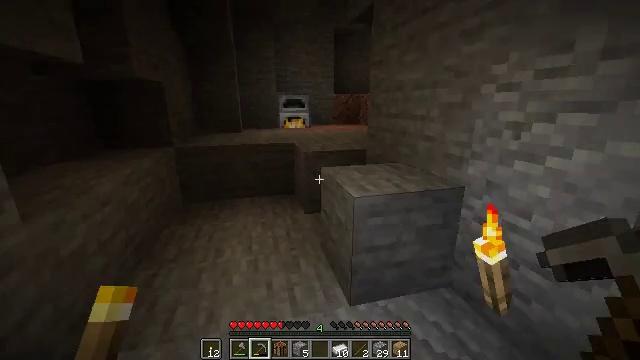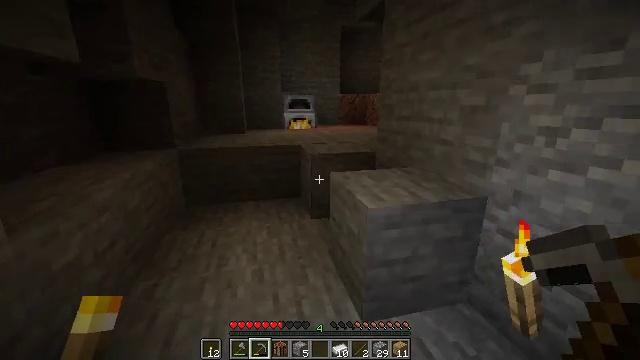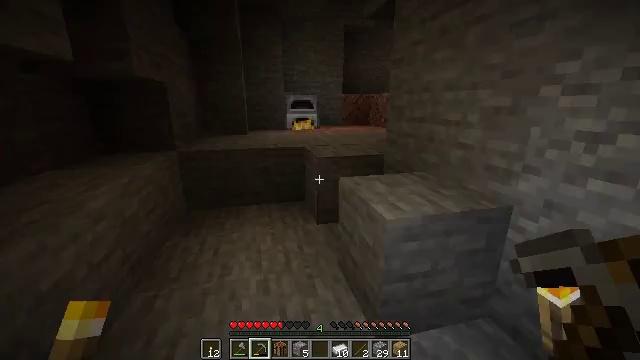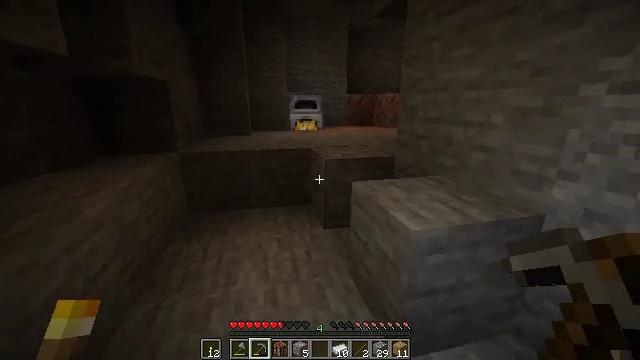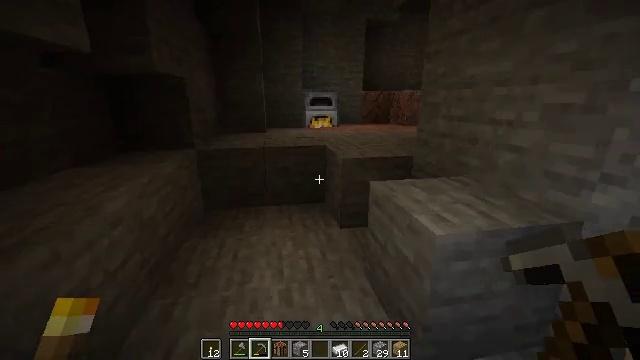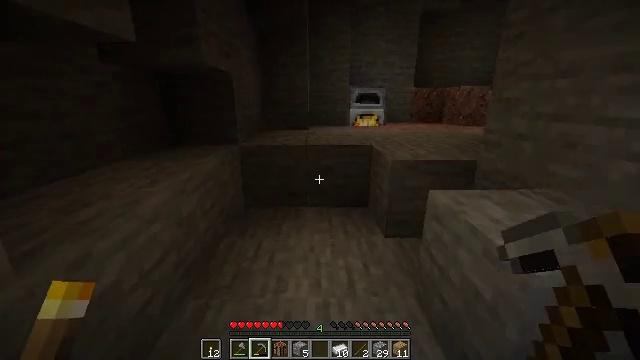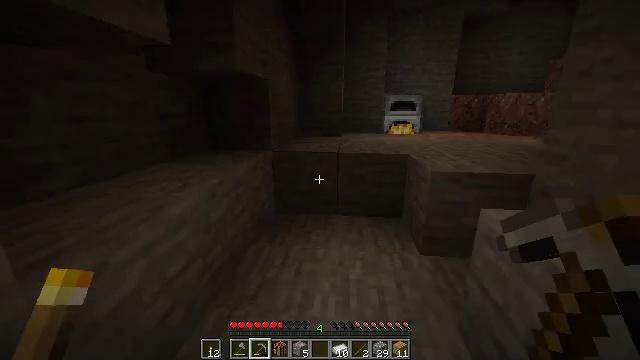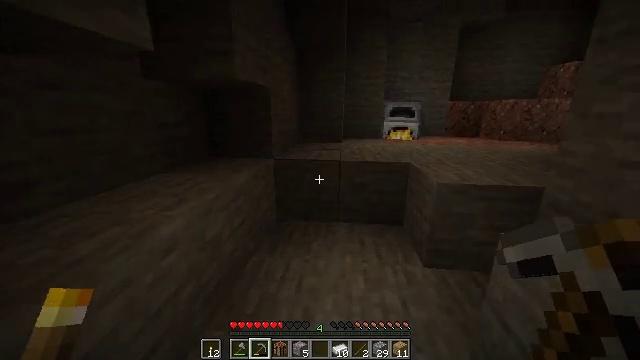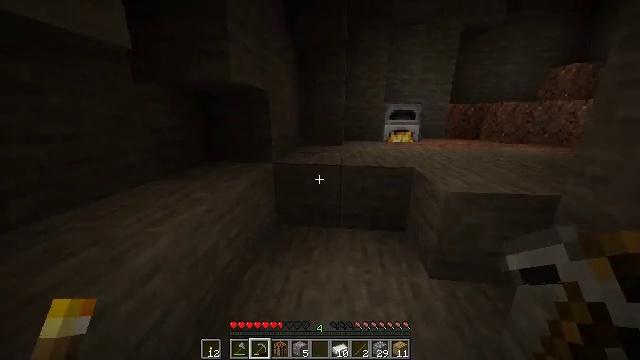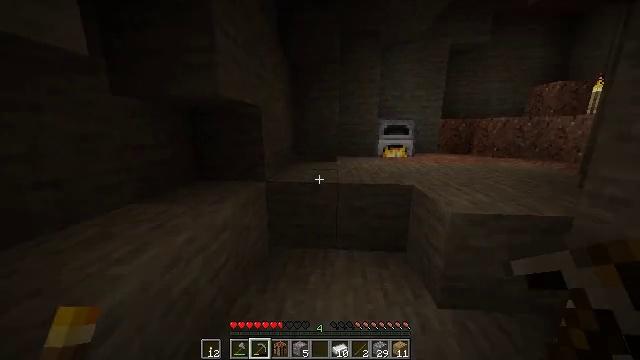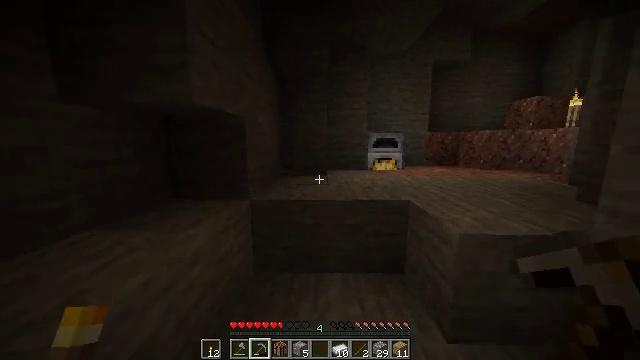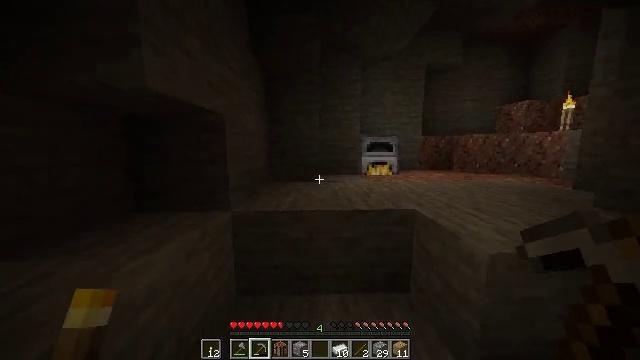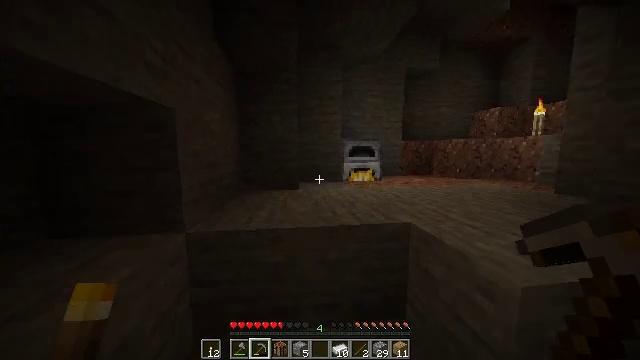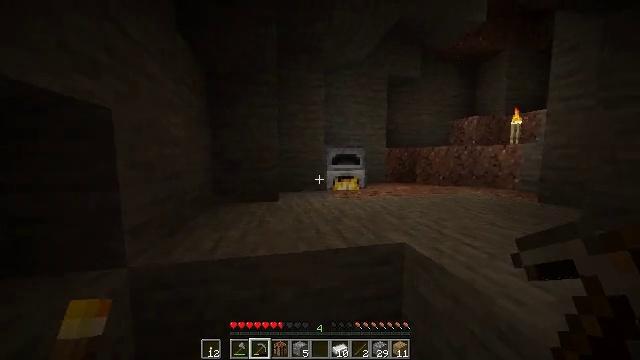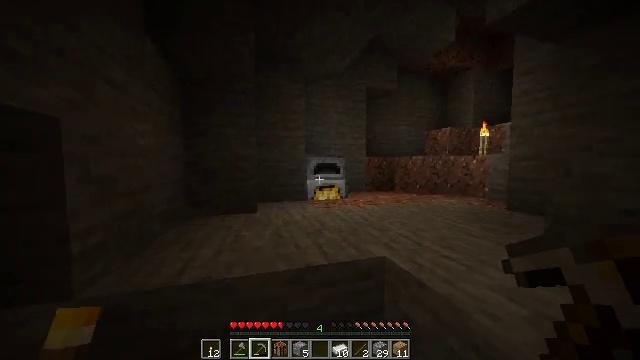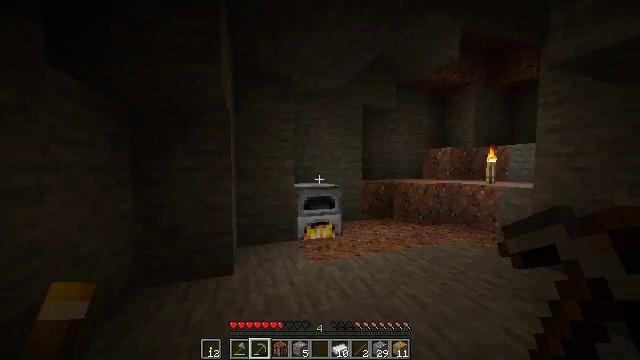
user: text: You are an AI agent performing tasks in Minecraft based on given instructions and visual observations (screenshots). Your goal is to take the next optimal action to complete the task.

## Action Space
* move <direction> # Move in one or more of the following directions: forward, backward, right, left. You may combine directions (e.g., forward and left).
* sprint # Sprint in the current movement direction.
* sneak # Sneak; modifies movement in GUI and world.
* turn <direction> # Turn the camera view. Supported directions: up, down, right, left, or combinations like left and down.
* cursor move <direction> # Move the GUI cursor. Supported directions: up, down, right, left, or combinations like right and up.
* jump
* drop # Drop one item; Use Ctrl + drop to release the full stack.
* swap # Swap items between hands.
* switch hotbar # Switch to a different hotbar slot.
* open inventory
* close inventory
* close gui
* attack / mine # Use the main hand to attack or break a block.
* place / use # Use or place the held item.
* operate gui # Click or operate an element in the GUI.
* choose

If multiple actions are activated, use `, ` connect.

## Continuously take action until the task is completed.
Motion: motion action
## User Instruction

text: Combine raw porkchop and coal in a furnace to get a cooked porkchop.
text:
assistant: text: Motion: move forward and move left
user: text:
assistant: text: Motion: move forward and move left
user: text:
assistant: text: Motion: move forward and move left
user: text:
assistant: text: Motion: move forward, turn left
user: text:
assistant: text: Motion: move forward, sprint, turn left
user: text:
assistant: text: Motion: move forward, sprint, turn left and up
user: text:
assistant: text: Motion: move forward, sprint
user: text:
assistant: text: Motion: move forward, sprint
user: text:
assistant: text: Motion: move forward, sprint, turn right and up
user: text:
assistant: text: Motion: move forward, sprint, turn right and up
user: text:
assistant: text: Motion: move forward, sprint, turn right and up
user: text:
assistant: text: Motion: move forward, sprint, turn right and up
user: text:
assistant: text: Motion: move forward, sprint, turn right and up
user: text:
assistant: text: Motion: move forward, sprint, turn right and up, jump
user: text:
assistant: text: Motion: move forward, sprint, turn right, jump
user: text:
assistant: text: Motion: move forward, sprint, turn right and down, jump
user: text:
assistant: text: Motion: move forward, sprint, turn down
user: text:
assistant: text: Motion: move forward and move right, sprint, turn down
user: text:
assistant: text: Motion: move forward and move right, sprint, turn down
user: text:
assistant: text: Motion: move forward and move right, sprint, turn left and down
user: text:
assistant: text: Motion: move forward and move right, sprint, turn down
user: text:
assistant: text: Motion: move forward, sprint, turn right and down
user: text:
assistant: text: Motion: move forward, sprint, turn right and down
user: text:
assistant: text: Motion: move forward, turn left and down
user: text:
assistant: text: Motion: move forward, turn left and down
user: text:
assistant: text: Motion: move left, turn down
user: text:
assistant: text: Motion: move left, turn down, use / place
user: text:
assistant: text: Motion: use / place
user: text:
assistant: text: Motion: turn right, use / place
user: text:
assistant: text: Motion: turn right and up